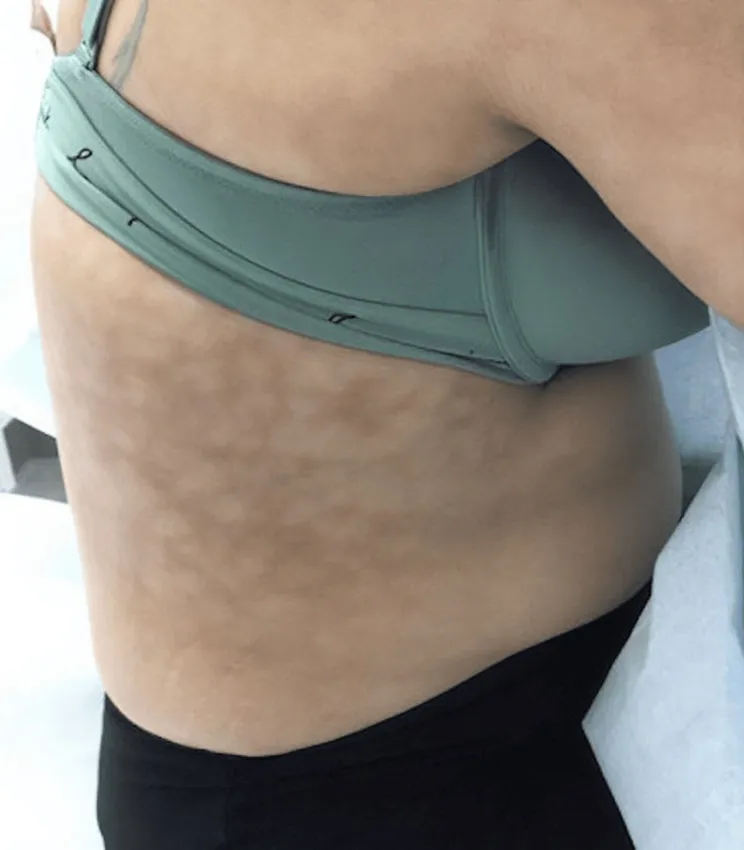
Clinical image of the right flank. Network-like, tender, painful, purplish vascular pattern localized to the right flank.
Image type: medical_photograph (skin_photograph)